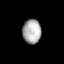
Tissue: prostate
Cell type: NK cells
Senescence score: 0.3502
Nuclear area (px): 439
Mean DAPI intensity: 172.934